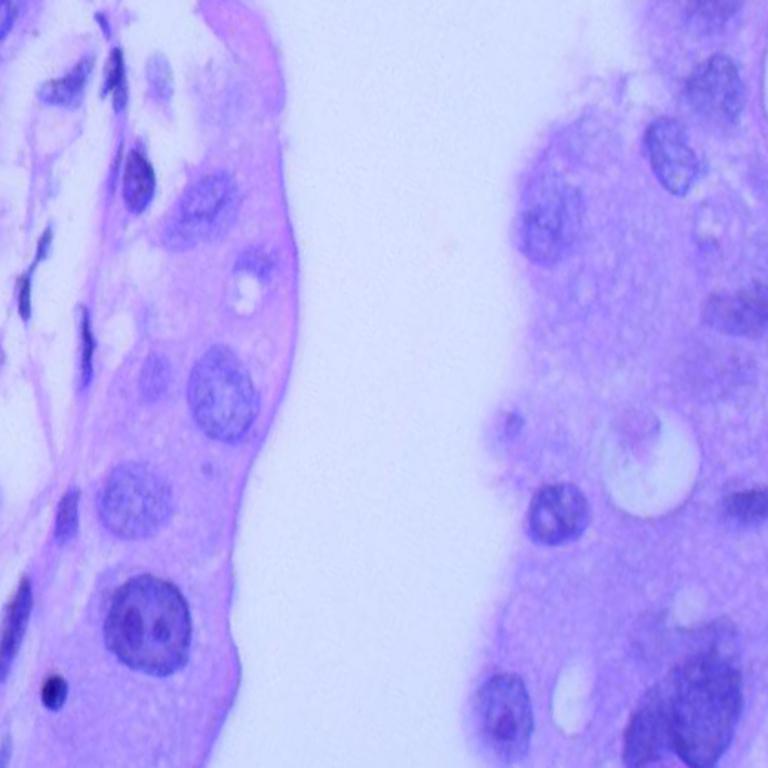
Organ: lung
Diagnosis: adenocarcinomas